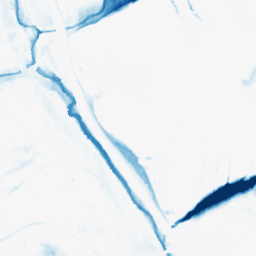
Category: morphological
Decomposition family: morphological_ellipse
Decomposition parameters: operation: closing
width: 30
height: 10
Upsampling method: bspline
Upsampling parameters: scale: 4
Upsampling scale: 4